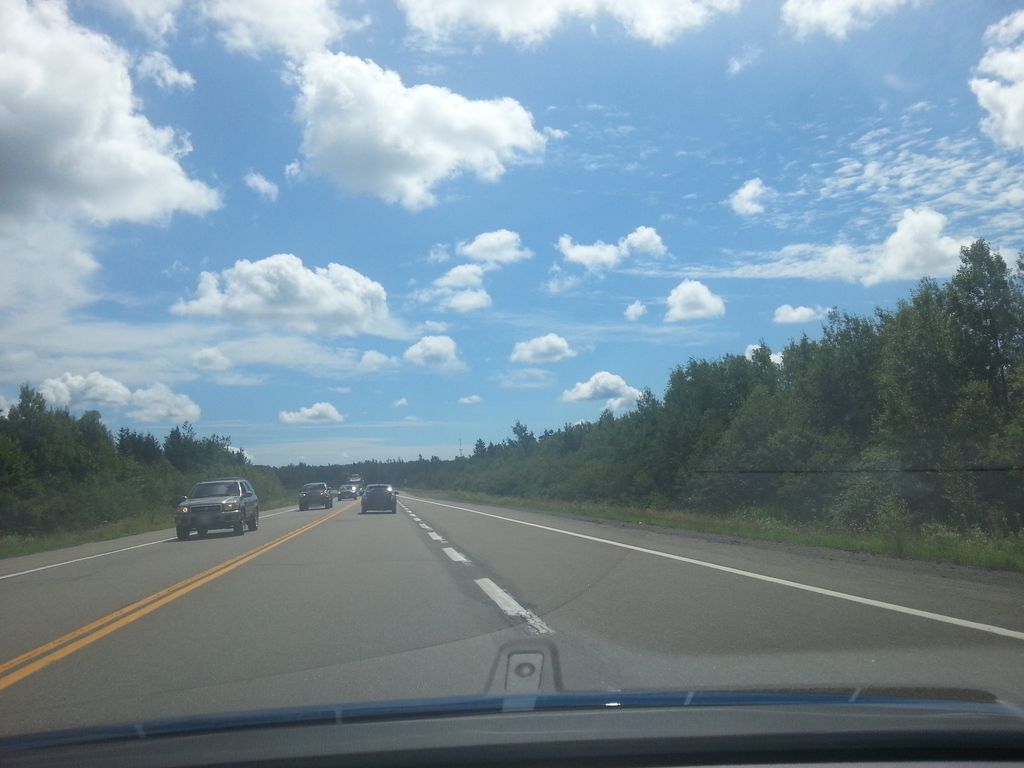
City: charlottetown